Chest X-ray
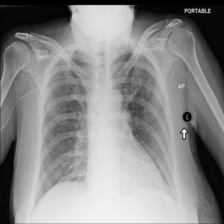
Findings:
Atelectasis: negative
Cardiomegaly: negative
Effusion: negative
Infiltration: negative
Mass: negative
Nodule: negative
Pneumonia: negative
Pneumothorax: negative
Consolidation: negative
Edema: negative
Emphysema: negative
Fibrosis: negative
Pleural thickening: negative
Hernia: negative